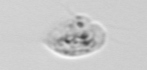
Label: Amoeba